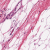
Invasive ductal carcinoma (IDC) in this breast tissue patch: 0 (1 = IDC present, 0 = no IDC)